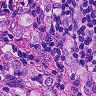
Metastatic tissue present: yes